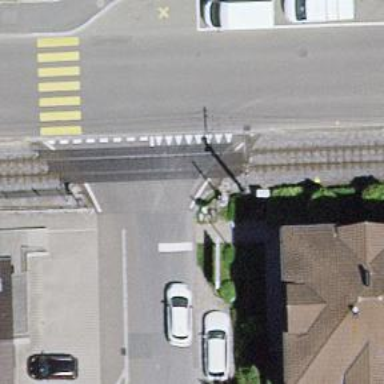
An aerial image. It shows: Level crossing along the railway.